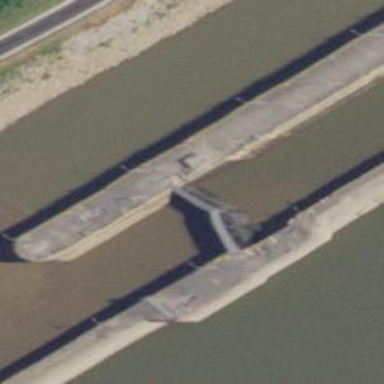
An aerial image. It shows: Lock gate on waterway.